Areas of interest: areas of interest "Logistics and Express Delivery"
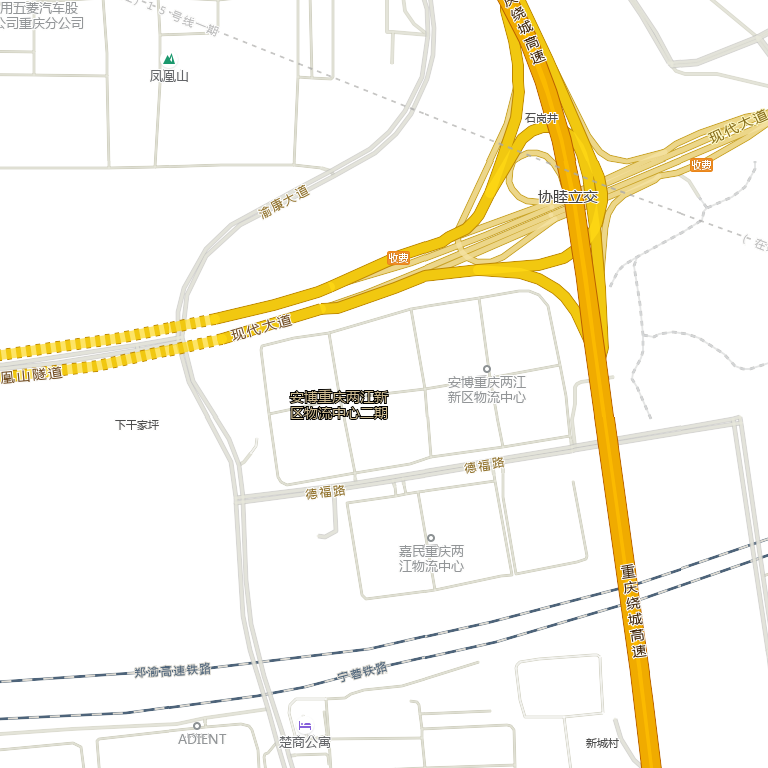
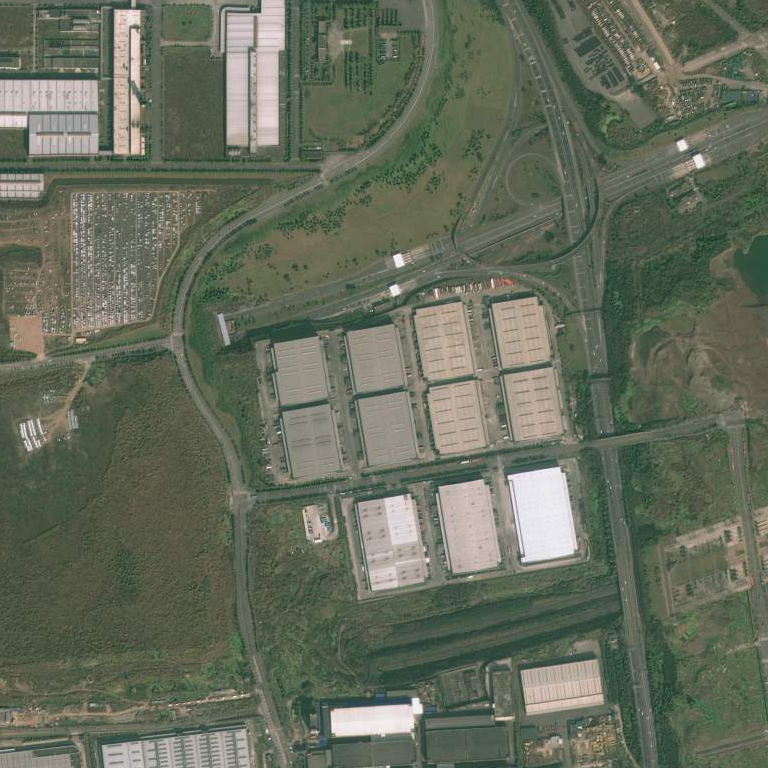